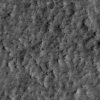
Atmospheric dust classification: not_dusty